Aerial crown-view tile of a tropical tree (Barro Colorado Island, Panama), acquired 20250317:
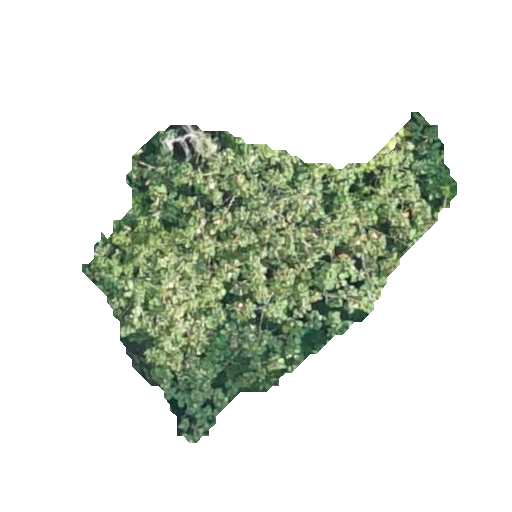
Species: Ochroma pyramidale
GBIF accepted scientific name: Ochroma pyramidale
Crown area: 101.168 m²